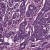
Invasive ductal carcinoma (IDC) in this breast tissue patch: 1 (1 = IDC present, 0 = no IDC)